Question: I want to change the default icon of application in windows 8 rt application, in property page of the application the icon source is disabled, how can i change it to new picture??

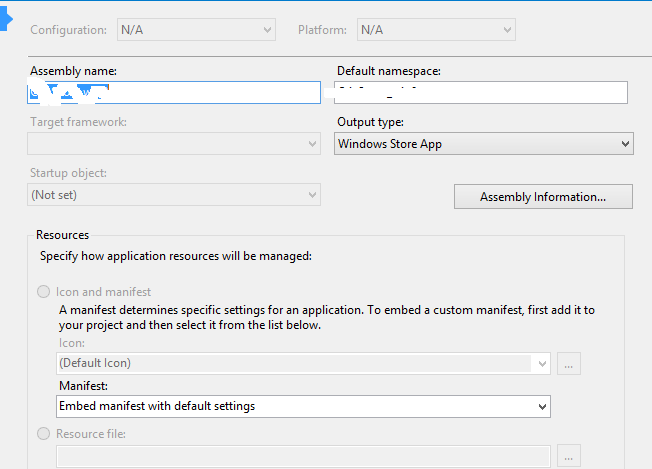
Answer: Go to solution explorer.
In solution explorer find your project folder.
Then find "Package.appxmanifest" Under that.
you can edit everything you want in Package.appxmanifest.